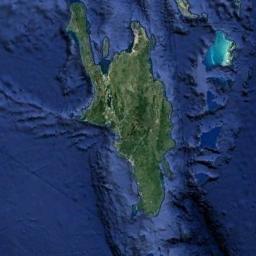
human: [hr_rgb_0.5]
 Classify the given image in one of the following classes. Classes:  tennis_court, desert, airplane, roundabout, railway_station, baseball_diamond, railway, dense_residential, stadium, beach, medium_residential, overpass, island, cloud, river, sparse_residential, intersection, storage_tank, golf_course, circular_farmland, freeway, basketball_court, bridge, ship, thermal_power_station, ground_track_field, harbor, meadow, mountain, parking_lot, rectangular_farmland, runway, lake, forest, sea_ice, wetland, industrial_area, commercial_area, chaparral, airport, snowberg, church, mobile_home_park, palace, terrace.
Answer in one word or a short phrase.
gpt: island